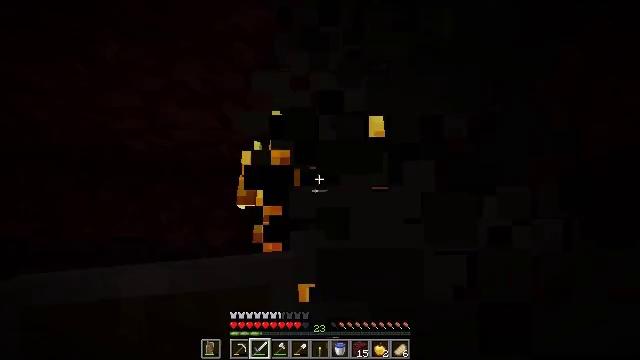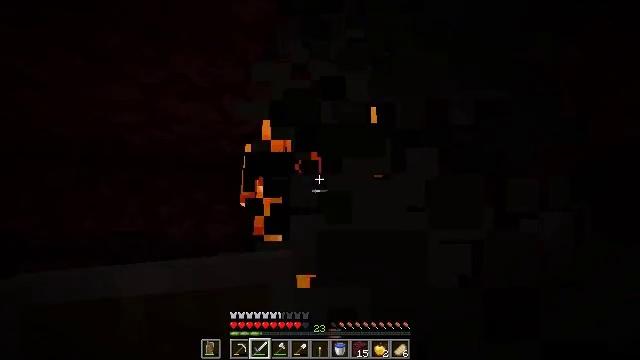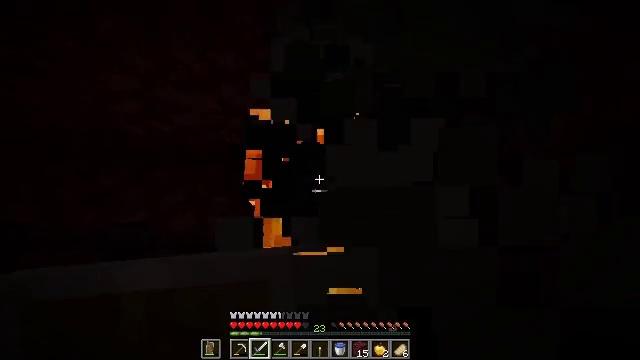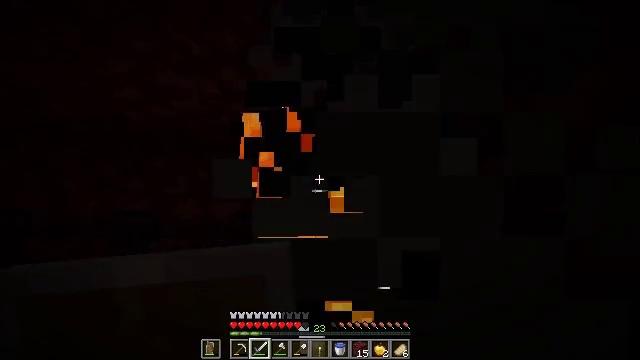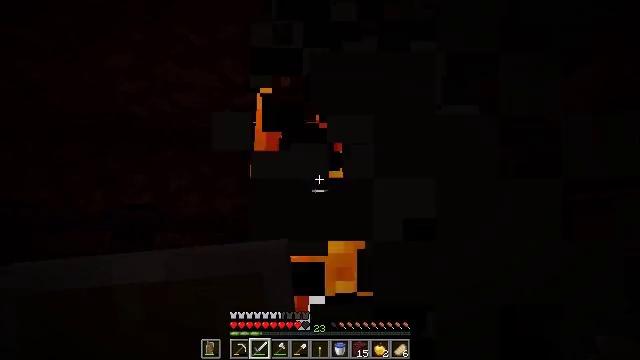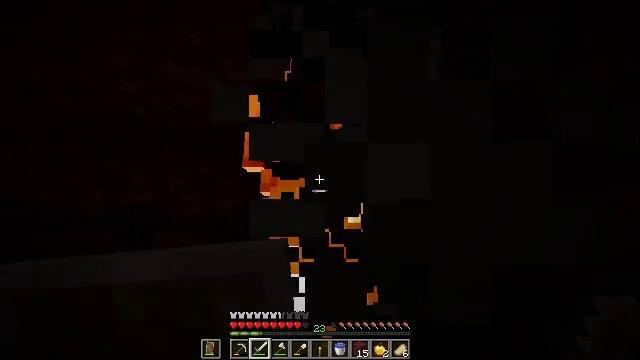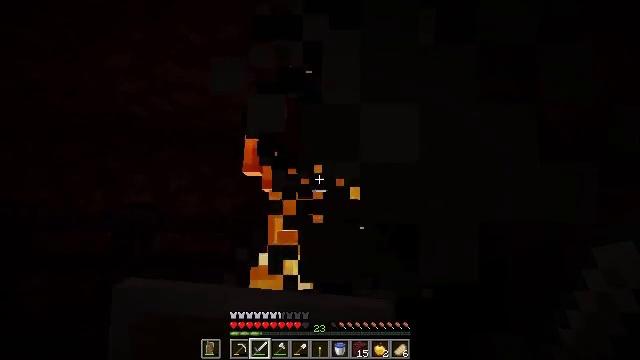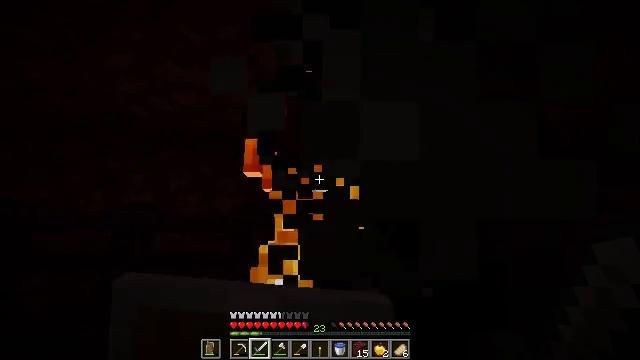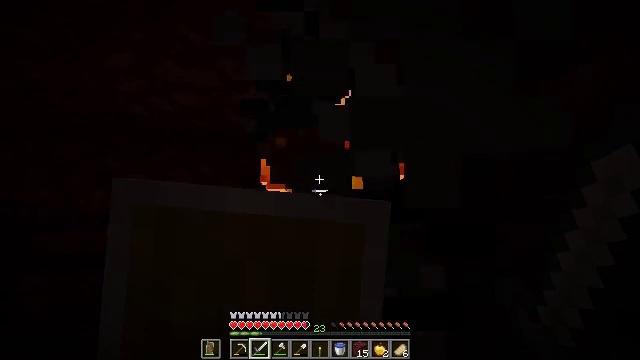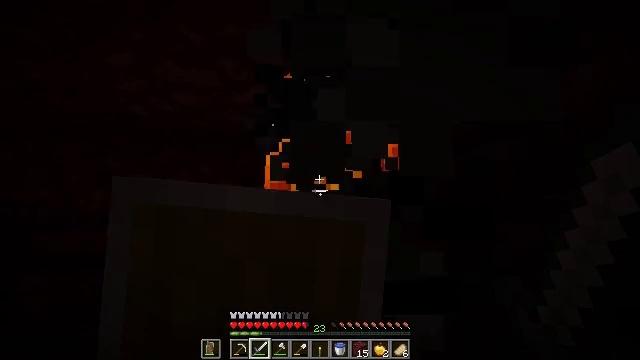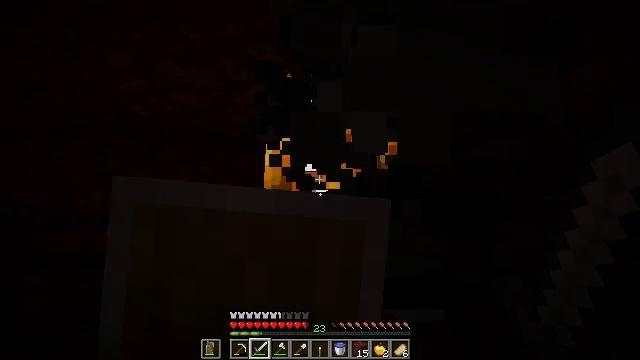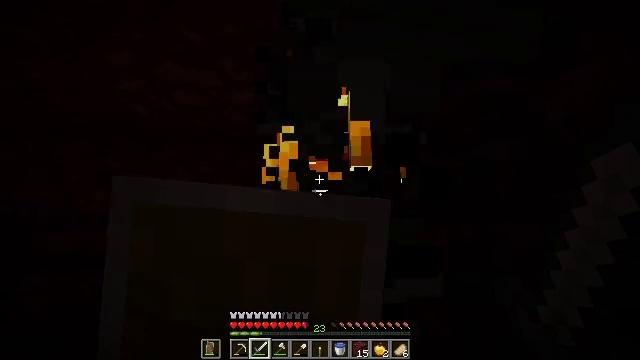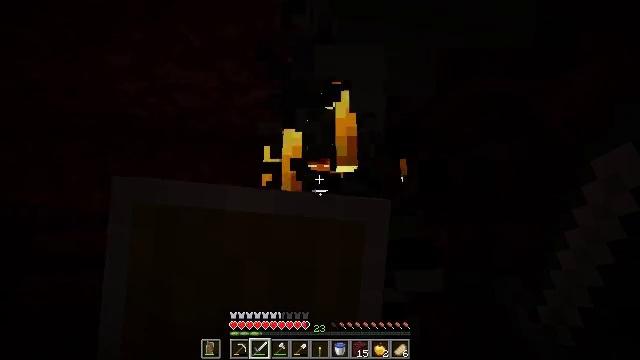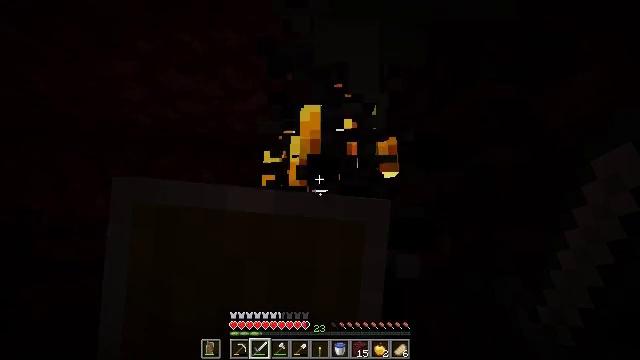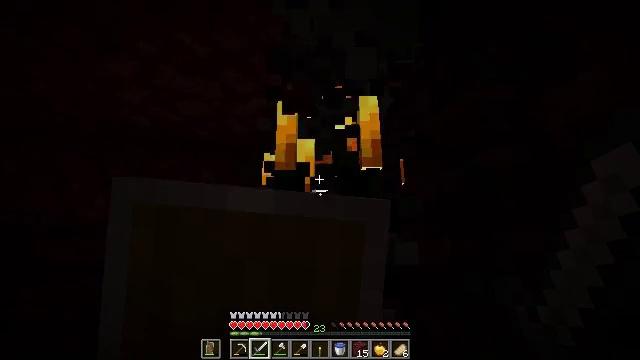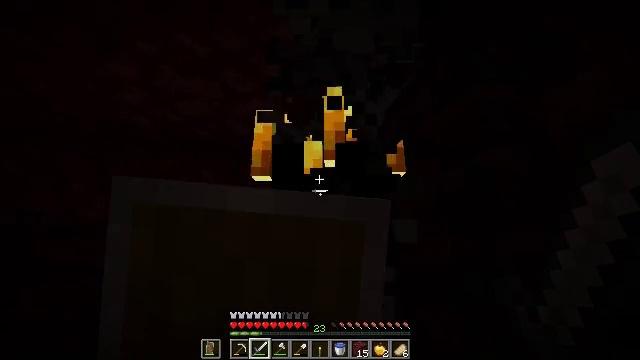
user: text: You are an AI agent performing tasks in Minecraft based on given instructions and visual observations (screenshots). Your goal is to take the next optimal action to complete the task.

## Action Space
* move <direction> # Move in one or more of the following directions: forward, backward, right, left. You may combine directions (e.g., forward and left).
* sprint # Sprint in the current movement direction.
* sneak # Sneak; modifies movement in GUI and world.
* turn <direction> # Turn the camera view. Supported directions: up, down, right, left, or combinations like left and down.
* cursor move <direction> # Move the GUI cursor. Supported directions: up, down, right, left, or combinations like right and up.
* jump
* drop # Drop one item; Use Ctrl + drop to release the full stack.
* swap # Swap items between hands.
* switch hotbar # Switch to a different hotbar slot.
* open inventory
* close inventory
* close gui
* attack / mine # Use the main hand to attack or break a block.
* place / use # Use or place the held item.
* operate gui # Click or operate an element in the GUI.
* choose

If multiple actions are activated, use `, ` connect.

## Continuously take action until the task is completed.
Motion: motion action
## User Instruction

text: Kill Nether mobs.
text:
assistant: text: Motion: turn down
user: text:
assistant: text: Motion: turn down
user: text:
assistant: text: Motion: turn down
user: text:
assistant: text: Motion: turn down
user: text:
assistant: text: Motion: no_op
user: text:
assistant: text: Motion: use / place
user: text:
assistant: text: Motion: use / place
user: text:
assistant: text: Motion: use / place
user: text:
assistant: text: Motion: use / place
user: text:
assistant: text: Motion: use / place
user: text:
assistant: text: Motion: use / place
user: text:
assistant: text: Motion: use / place
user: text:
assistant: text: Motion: turn up, use / place
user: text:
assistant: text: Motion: use / place
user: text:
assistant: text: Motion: use / place
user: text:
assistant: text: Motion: use / place
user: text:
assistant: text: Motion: use / place
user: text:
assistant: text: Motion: use / place
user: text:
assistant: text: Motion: use / place
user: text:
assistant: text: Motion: use / place
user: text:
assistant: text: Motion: use / place
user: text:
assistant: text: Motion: use / place
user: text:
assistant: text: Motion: use / place
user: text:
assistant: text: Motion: use / place
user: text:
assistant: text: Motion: use / place
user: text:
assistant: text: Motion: use / place
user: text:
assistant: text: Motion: use / place
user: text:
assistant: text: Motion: use / place
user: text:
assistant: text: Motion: use / place
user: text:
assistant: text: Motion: no_op